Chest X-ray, PA view. Patient: 68 years old, sex M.
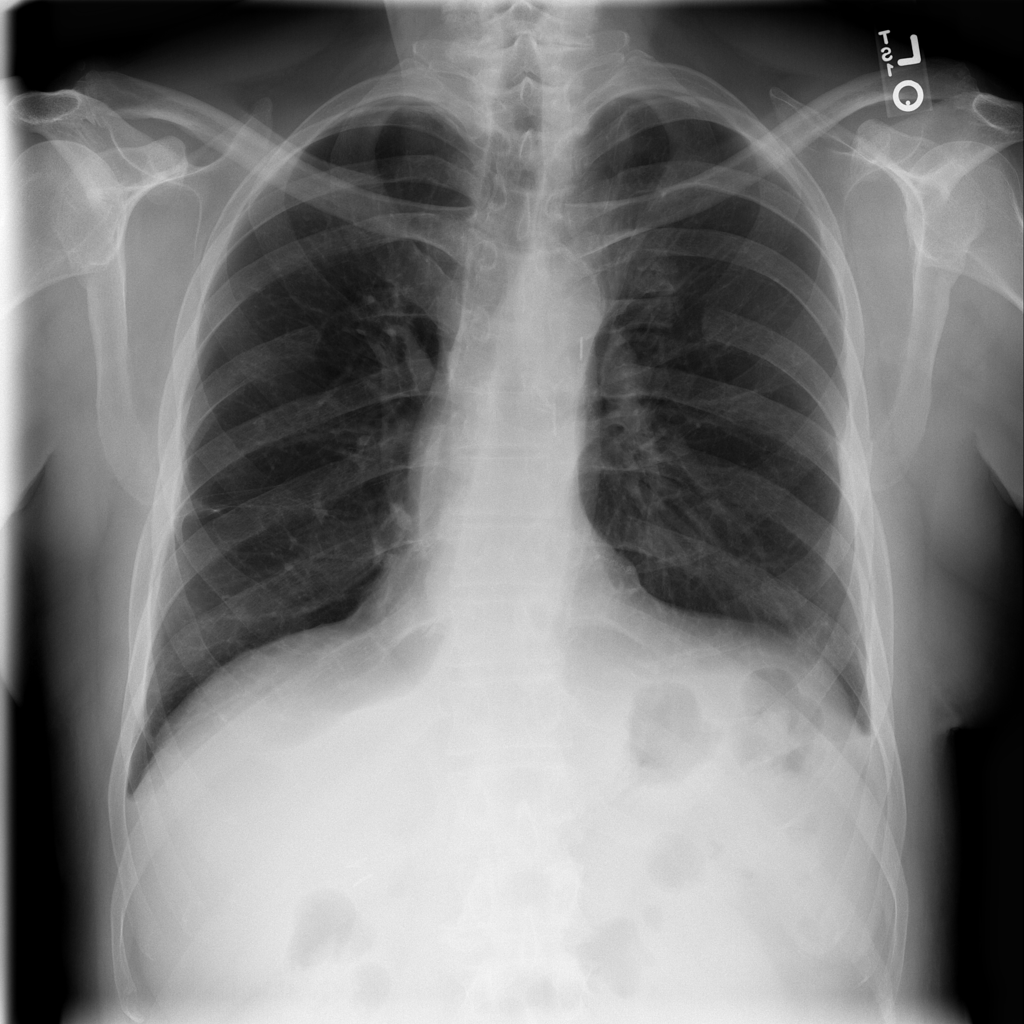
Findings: No Finding